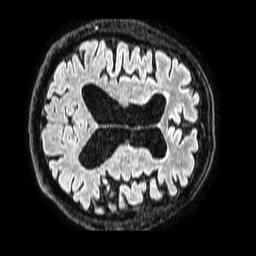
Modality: FLAIR
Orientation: axial
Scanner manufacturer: philips
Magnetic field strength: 1.5 T
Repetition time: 4.8 s
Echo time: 0.3 s